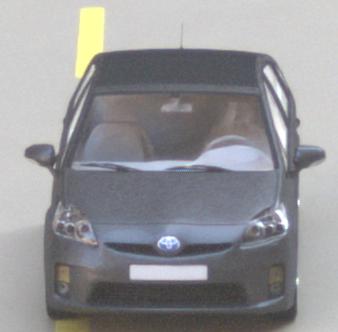
Make: Toyota
Model: Prius 1.5 Hybrid
Detailed model: Prius (HW2)
Model produced from: 2006/03
Model produced until: 2009/06
Doors: 5
Color: gray
Road condition: dry road
Daytime: morning or afternoon
Contrast: medium contrast